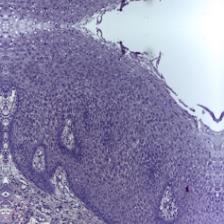
Diagnosis: OSCC